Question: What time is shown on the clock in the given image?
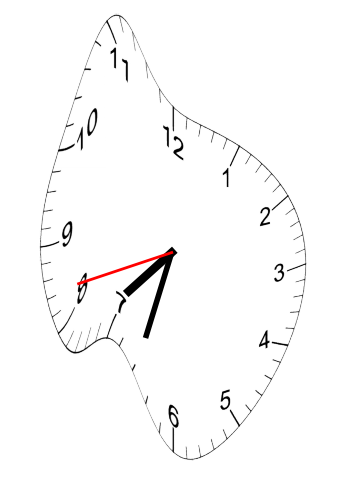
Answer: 07:32:42